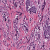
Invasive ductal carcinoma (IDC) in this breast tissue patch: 1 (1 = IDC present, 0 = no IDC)